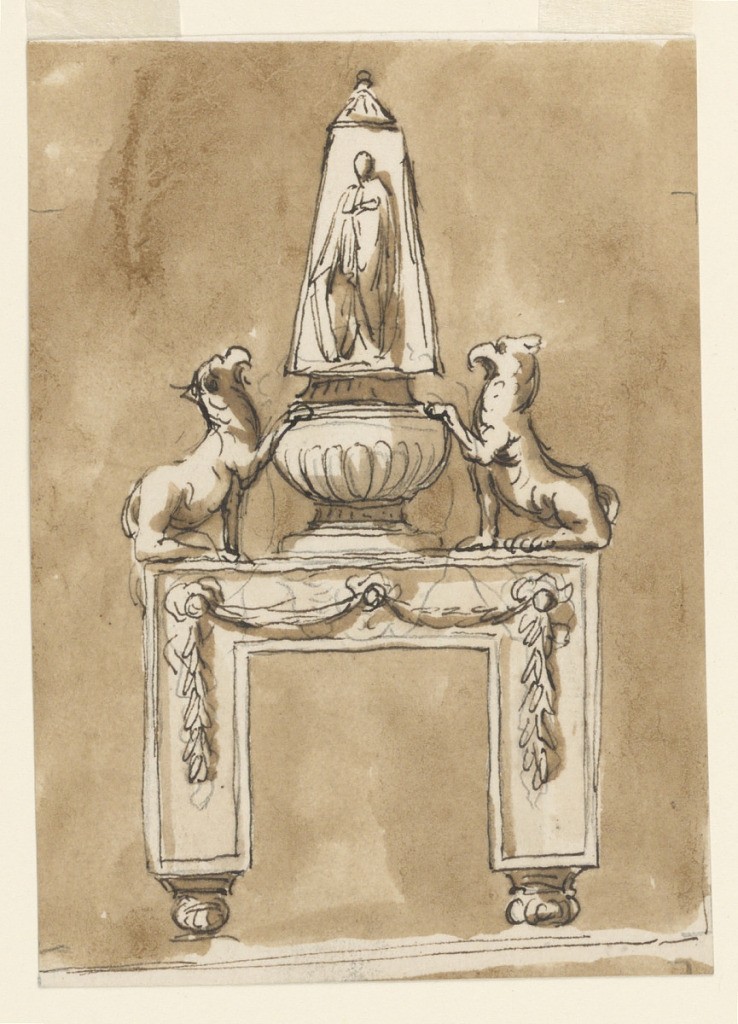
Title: Fender
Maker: Giuseppe Barberi, Italian, 1746–1809
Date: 1746–1809
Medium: Pen and brown ink, brush and brown wash, graphite on off-white laid paper
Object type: Drawing
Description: Fender.